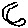
Label: moon